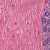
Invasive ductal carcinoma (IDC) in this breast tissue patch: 0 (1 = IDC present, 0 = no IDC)